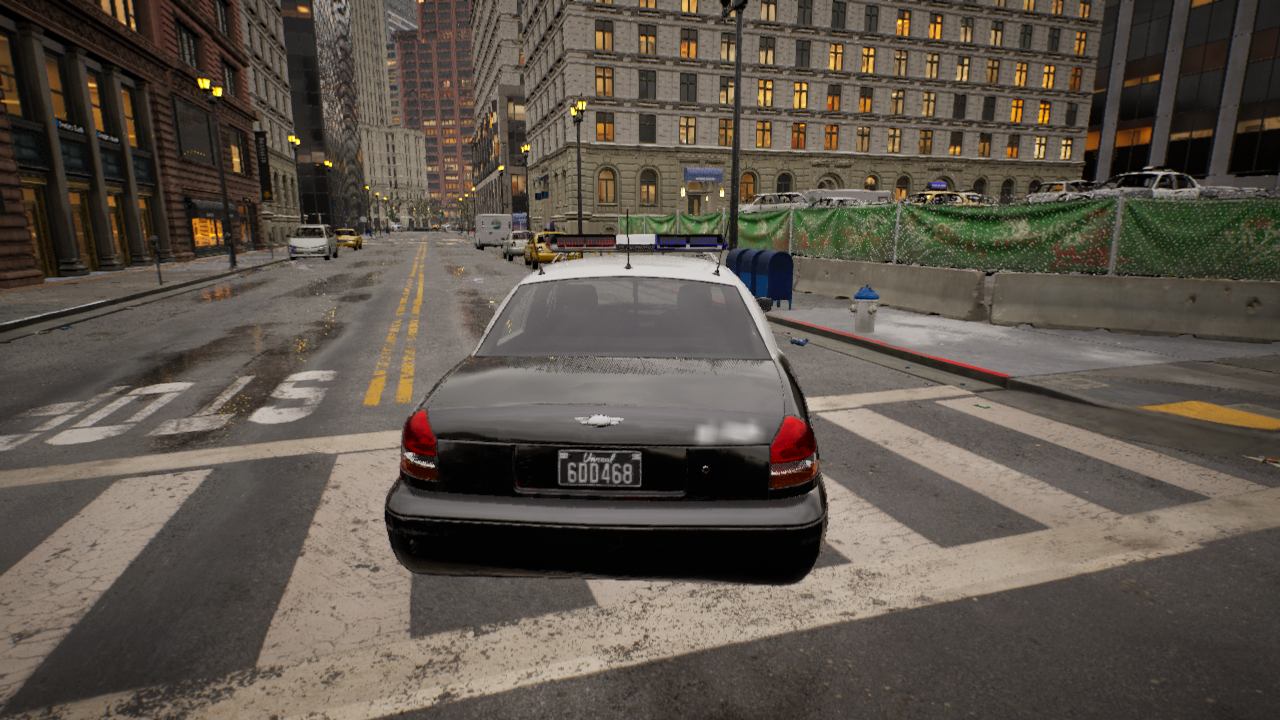
Venue: intersection
Lighting: golden hour
Vehicle rig: sedan